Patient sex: M
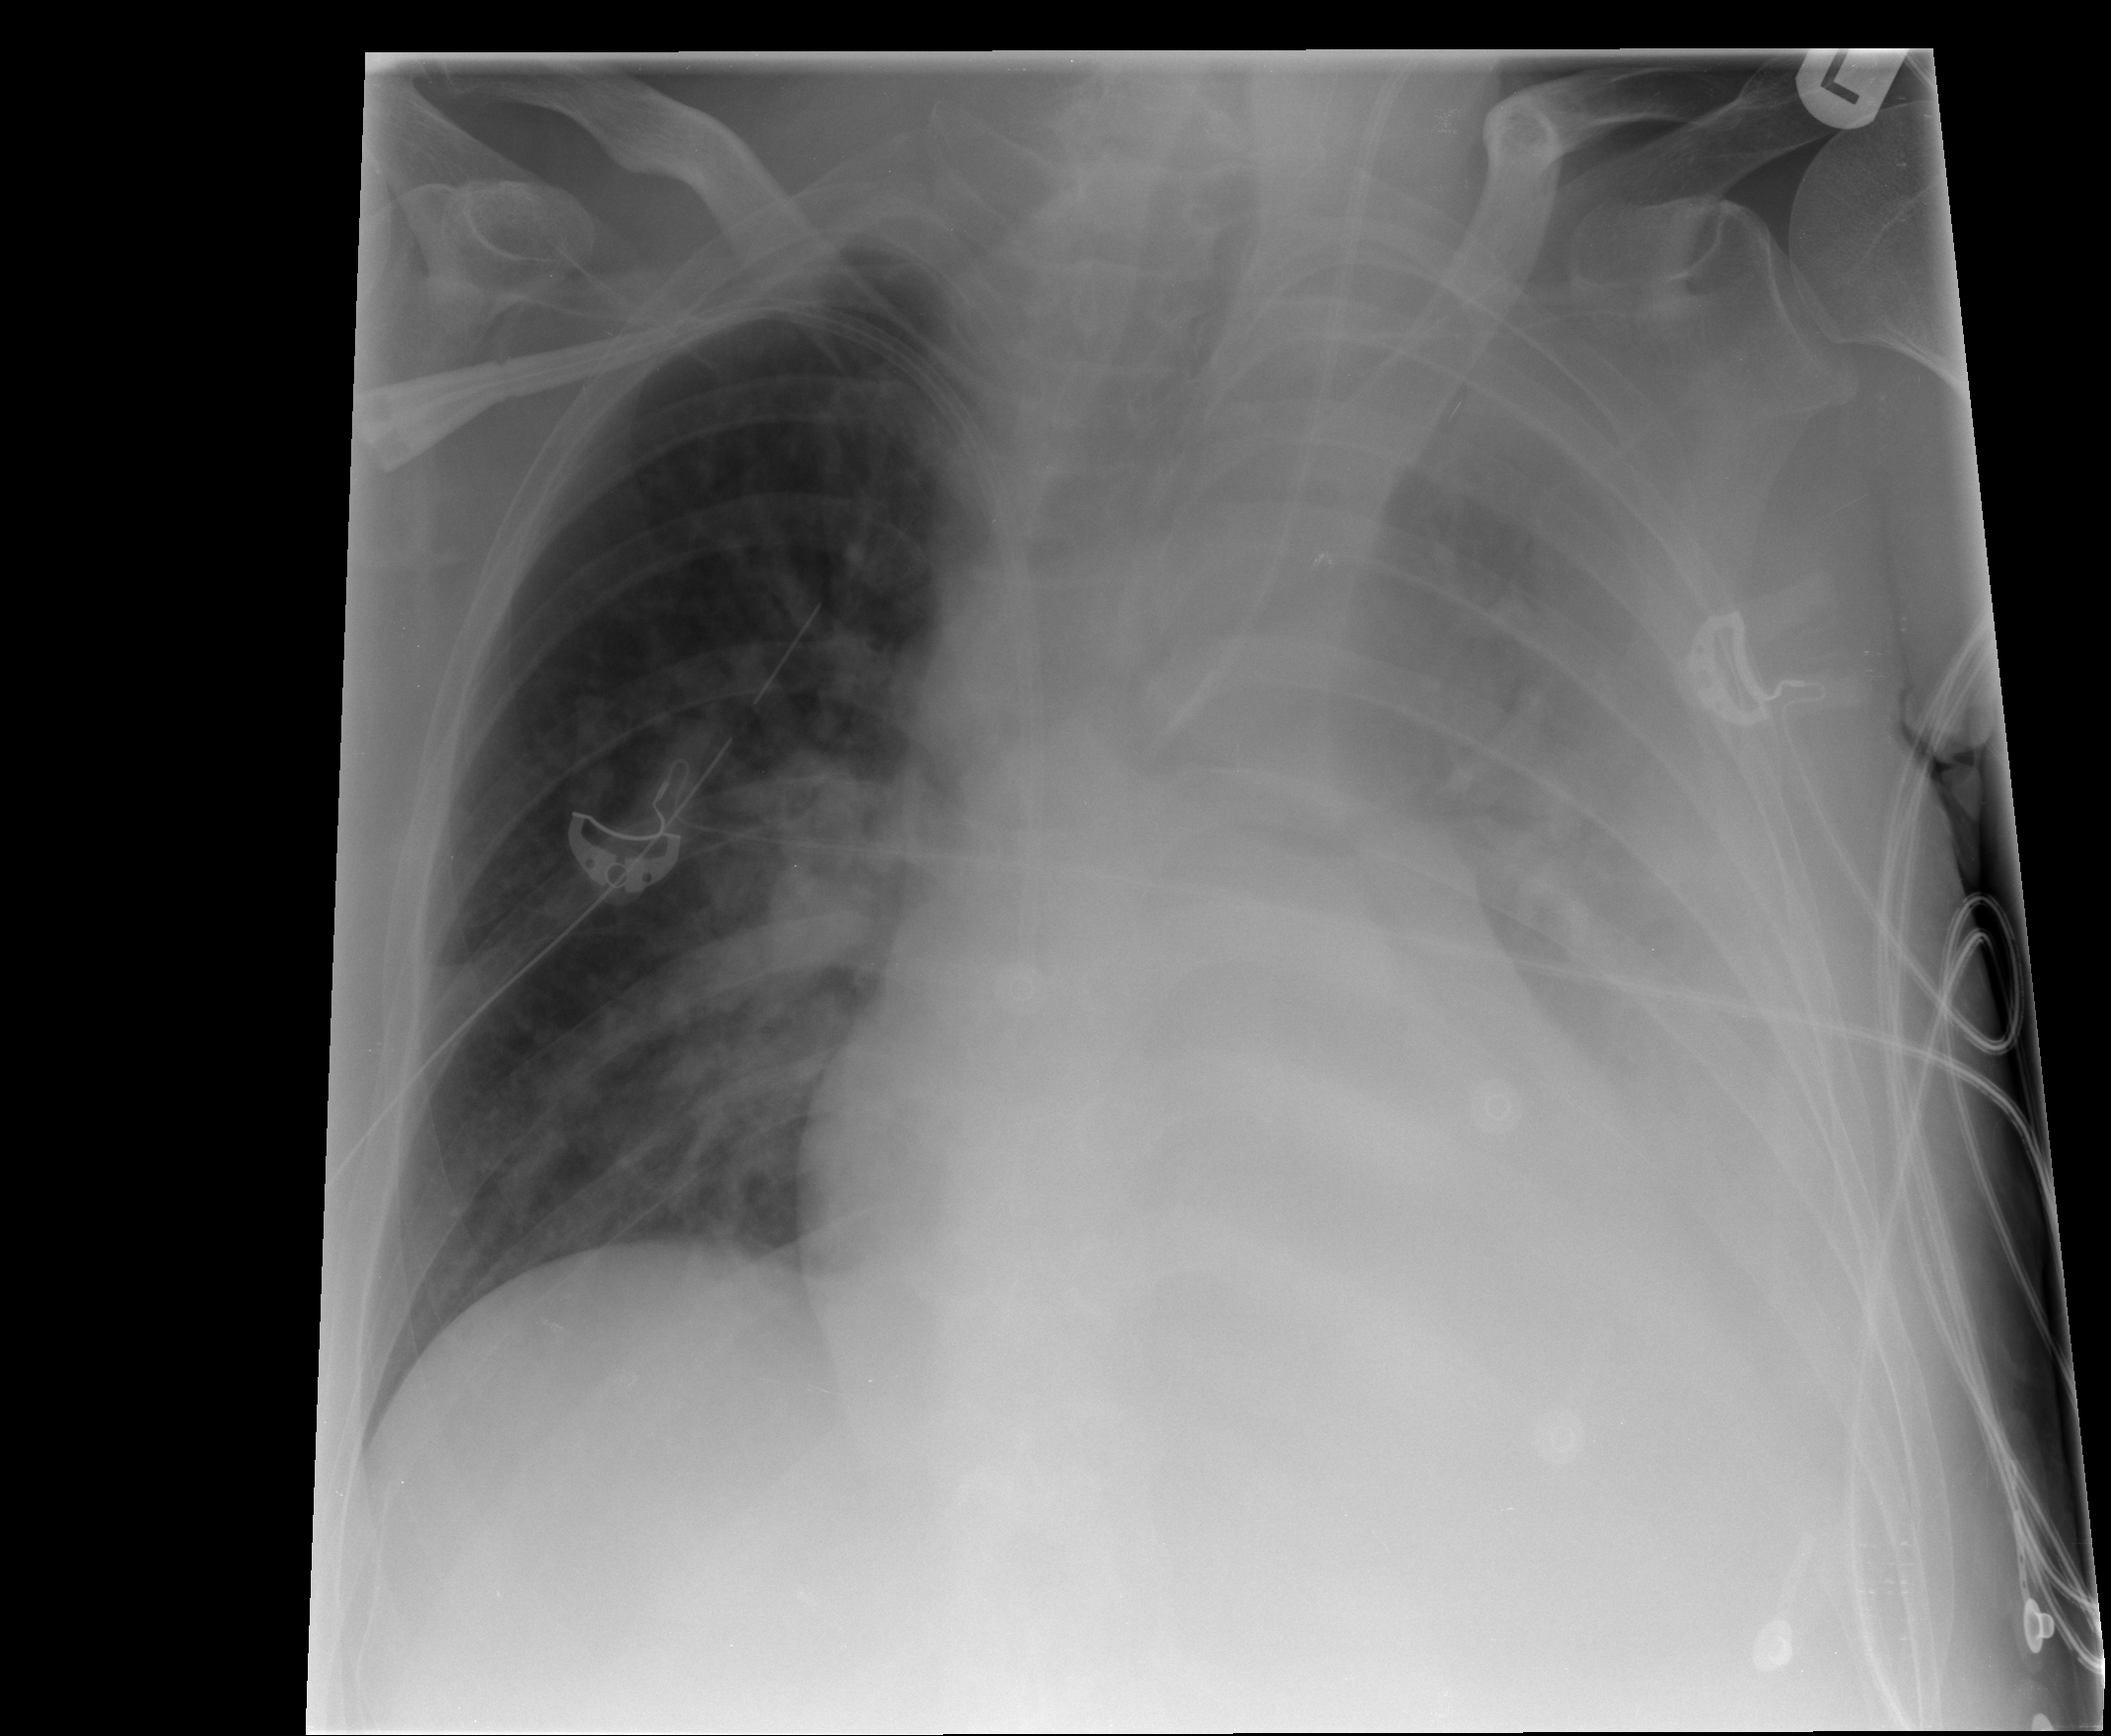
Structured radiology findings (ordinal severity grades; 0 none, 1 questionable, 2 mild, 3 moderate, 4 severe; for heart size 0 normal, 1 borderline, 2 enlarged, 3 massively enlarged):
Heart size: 2
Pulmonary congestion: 3
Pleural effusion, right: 0
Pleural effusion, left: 3
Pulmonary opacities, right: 3
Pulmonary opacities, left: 3
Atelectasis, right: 2
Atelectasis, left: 2